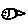
Label: fish